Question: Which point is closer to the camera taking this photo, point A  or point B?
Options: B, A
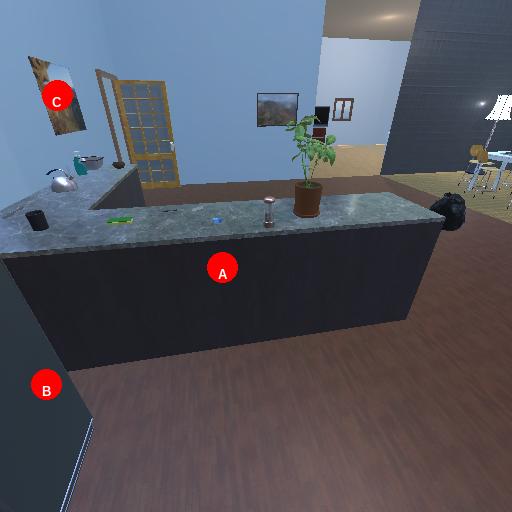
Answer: B